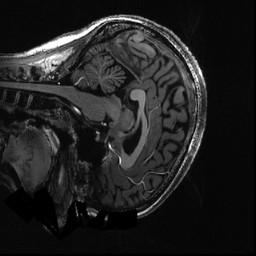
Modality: T1w
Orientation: sagittal
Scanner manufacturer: siemens
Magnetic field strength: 6.98 T
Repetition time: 2.6 s
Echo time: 0.00343 s